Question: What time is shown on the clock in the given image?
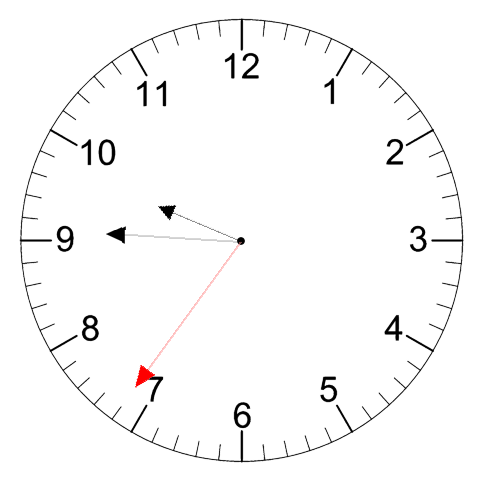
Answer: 09:45:36